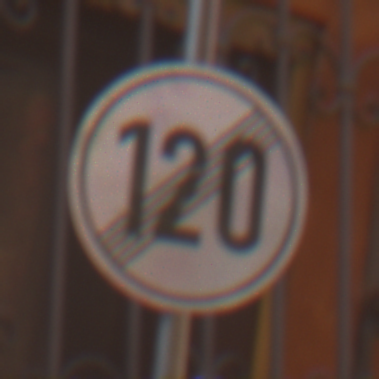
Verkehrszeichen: EndeGeschwindigkeit120
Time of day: MorningAfternoon
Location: Outdoor (Urban)
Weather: Clear
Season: NotSpecified
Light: Natural